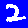
Digit: 2